Question: I'm trying to debug the popular "cannot call method 'addClass' of undefined" of jQuery slider in range mode, and finding some strange things. Some people say this error is due to values being passed in as strings instead of integers, but my values are verified integers and I'm out of ideas, so I went to try and debug jQuery UI, hitting a dead end instantly.
See image:

As you can see, when I expand the options object in the dev tools, options.values is an array of two NaNs. However, if I console.log(options.values) I get the real array, as it should be, with proper numeric values. What's worse, when I log them directly with console.log(options.values[0]) for example, I get the proper value.
However, when slider requests the values, it always gets NaN back - this is apparent when calculating the closestHandle for the range slider - the NaN is so toxic it poisons the entire loop and returns an undefined closestHandle, thus causing the aforementioned "addClass" error.
Why does the situation from the image happen? Why can it happen? Apparently two identical properties contain different values depending on the way of accessing them.
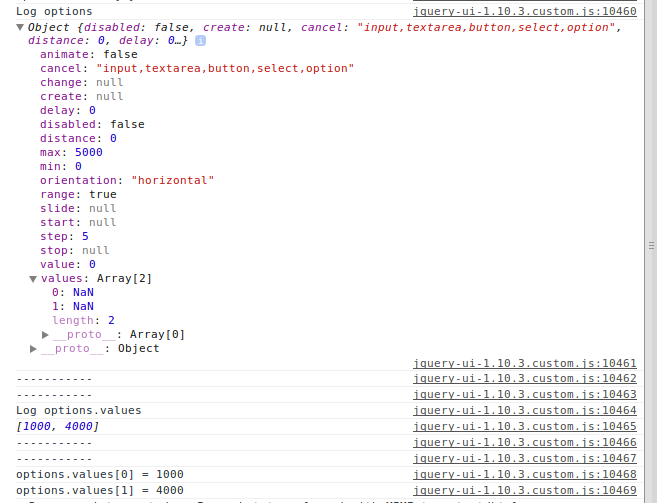
Answer: The Chrome console is a bit tricky. The state of the 'Object' you see in does not necessarily reflect the state at the time it was logged. It can be an 'updated' view.
While this does not solve your main problem it's obvious that logging an object doesn't help you much with debugging on Chrome in many situations. A breakpoint would be a better choice.
That said, somewhere in your code the object seems to be changed.